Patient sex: M
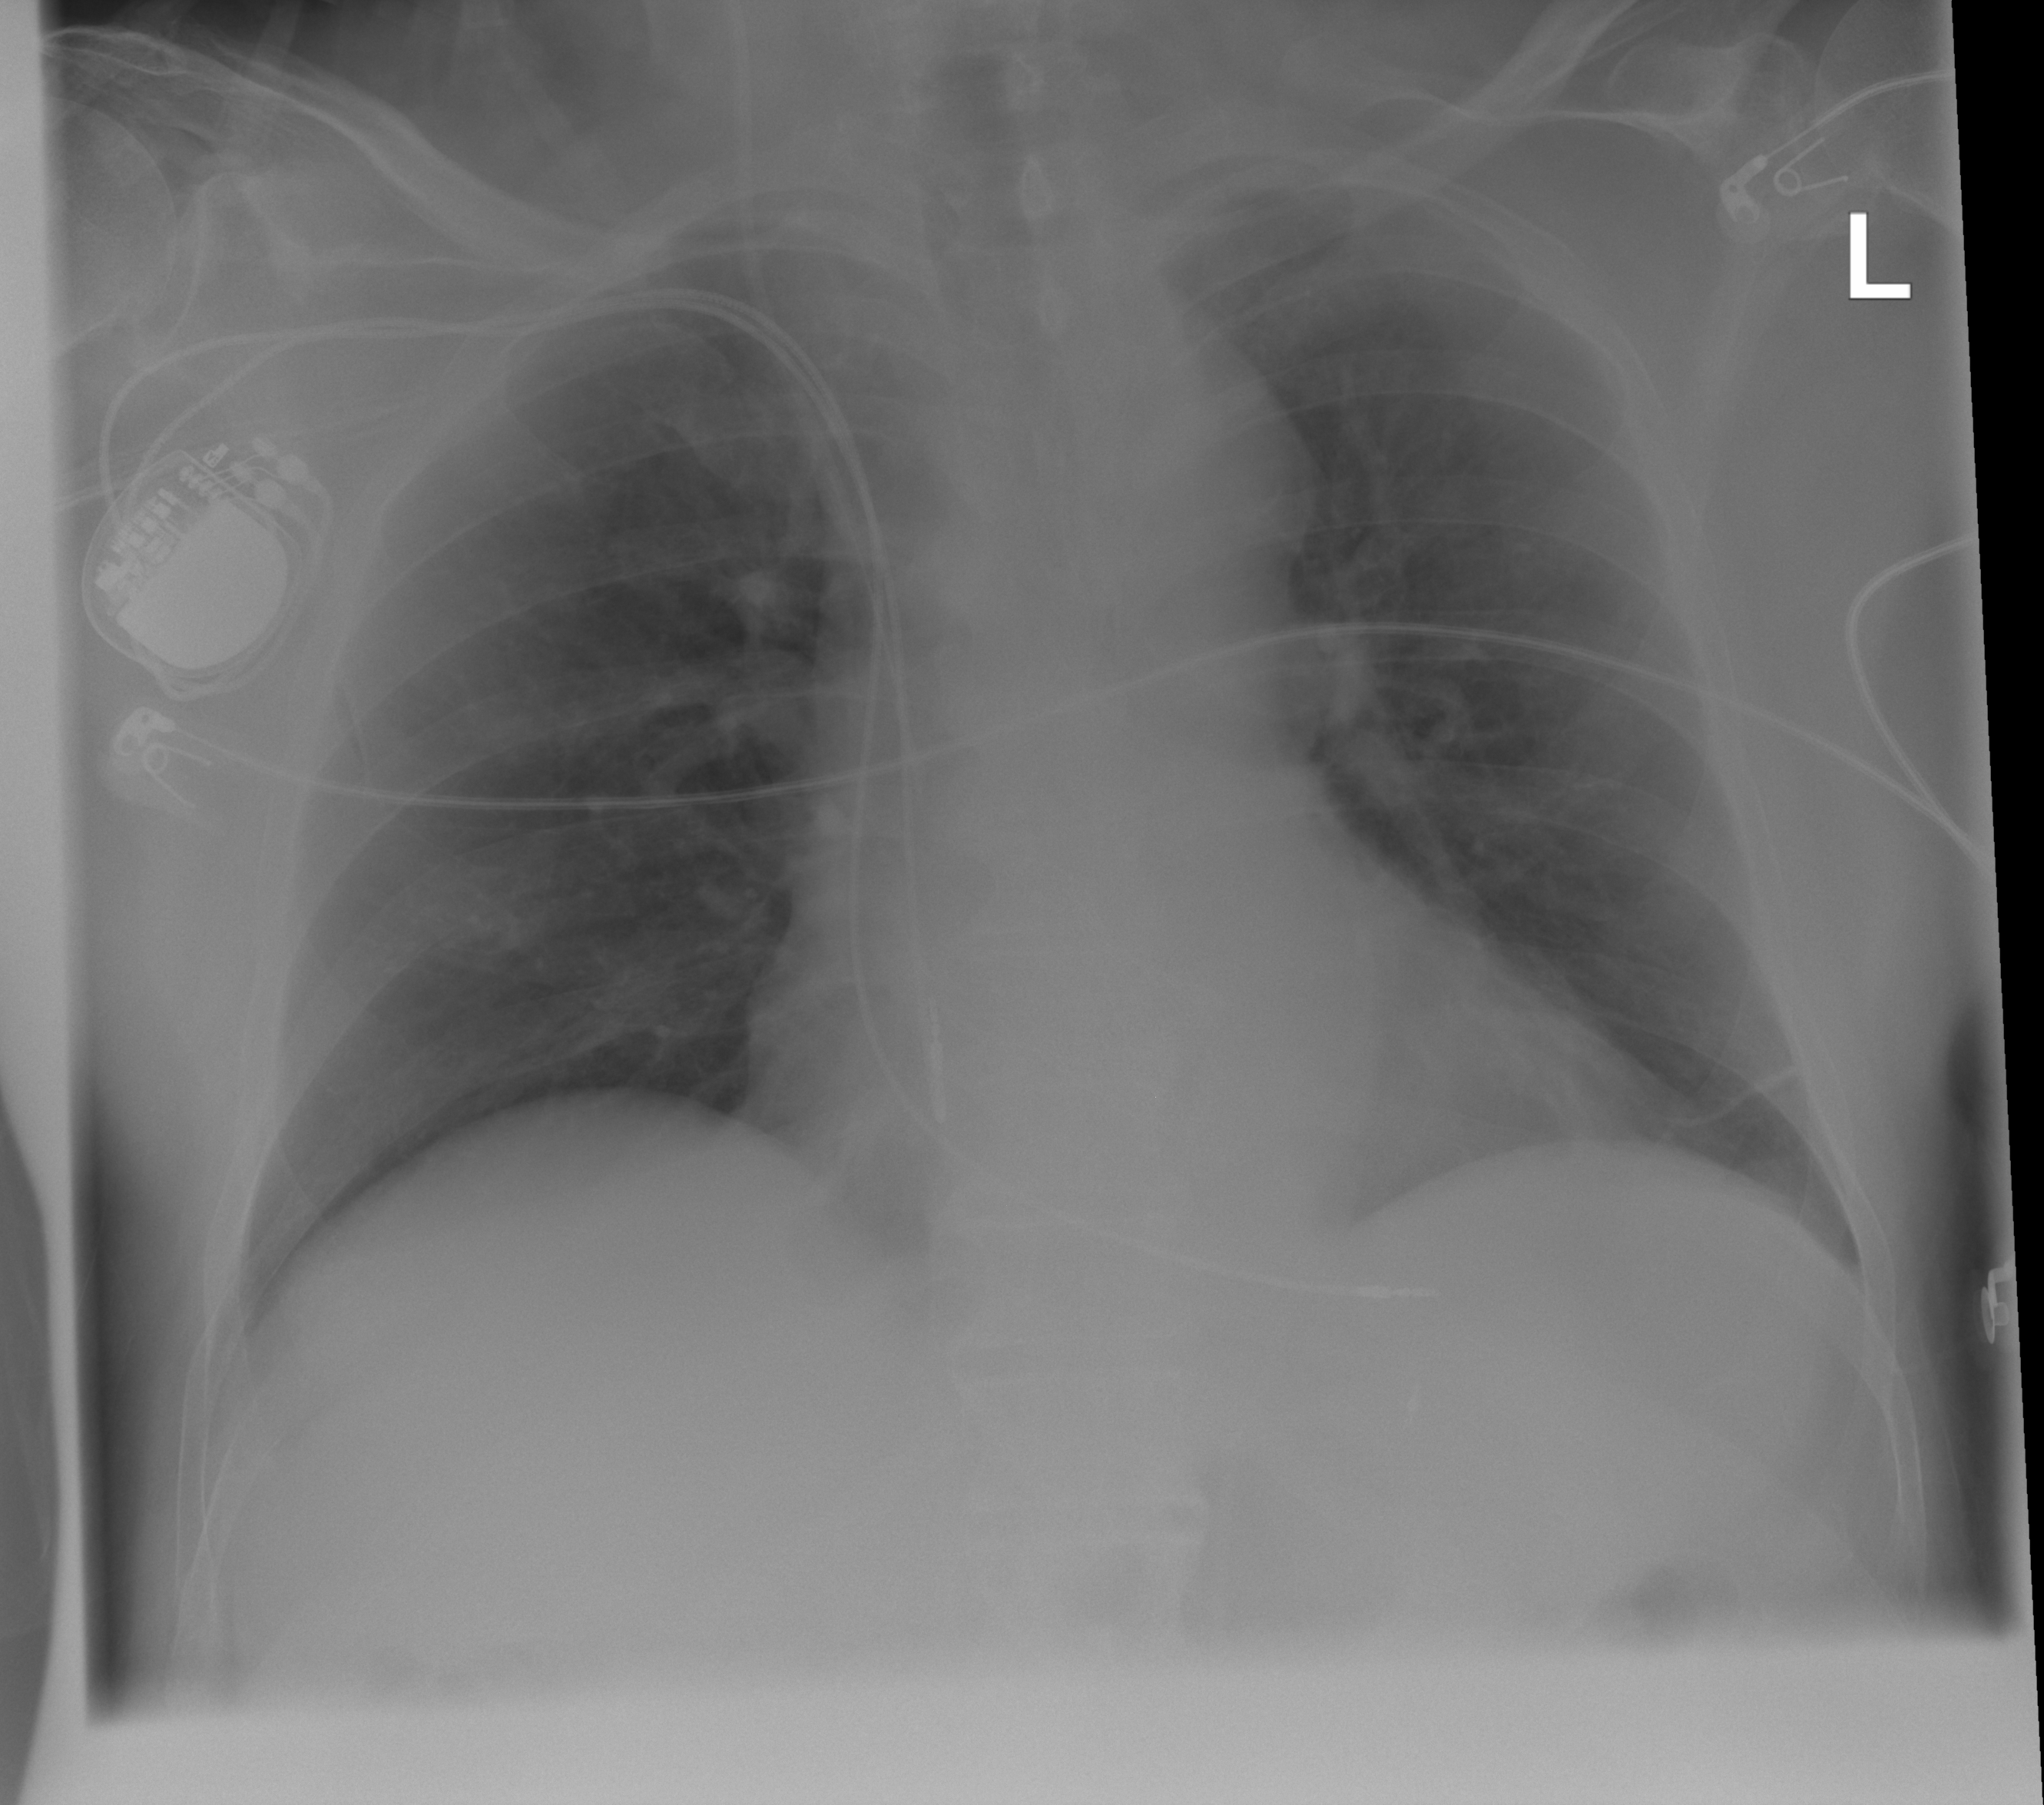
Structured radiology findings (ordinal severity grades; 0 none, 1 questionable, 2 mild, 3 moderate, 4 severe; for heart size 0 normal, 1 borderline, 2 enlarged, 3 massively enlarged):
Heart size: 0
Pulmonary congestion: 0
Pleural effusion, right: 0
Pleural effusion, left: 0
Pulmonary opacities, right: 0
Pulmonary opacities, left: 0
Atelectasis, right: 0
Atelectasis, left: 2